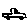
Label: car